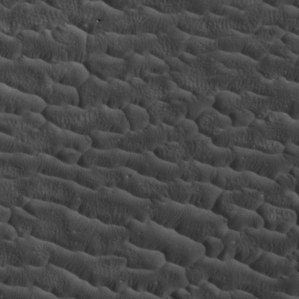
Label: non_frost